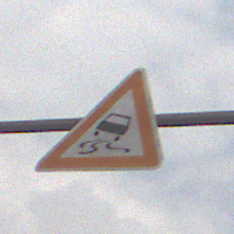
Verkehrszeichen: SchleuderOderRutschgefahr
Umgebung: Outdoor, Nature
Tageszeit: MorningAfternoon
Wetter: Overcast
Licht: Natural
Jahreszeit: NotSpecified
Kontrast: LowContrast